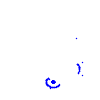
Particle: proton